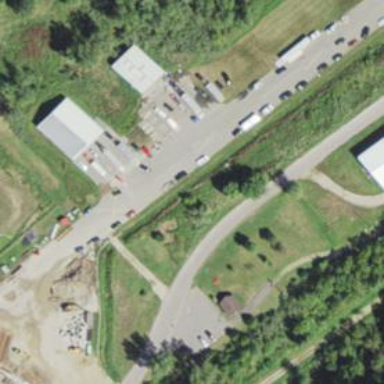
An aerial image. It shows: Driveway leading to service road.